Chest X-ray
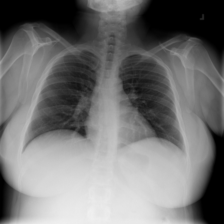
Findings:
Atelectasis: negative
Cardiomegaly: negative
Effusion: negative
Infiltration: negative
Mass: negative
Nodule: negative
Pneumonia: negative
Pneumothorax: negative
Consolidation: negative
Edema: negative
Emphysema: negative
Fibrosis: negative
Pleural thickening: negative
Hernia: negative